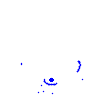
Particle: electron